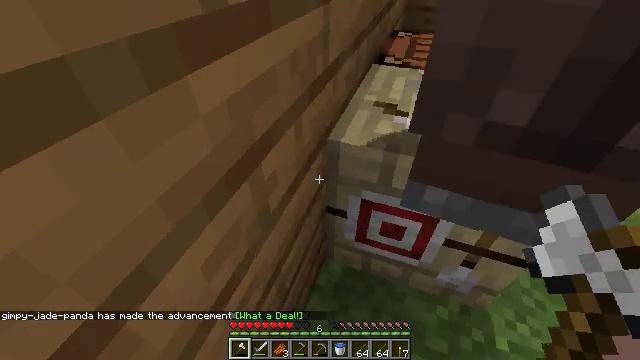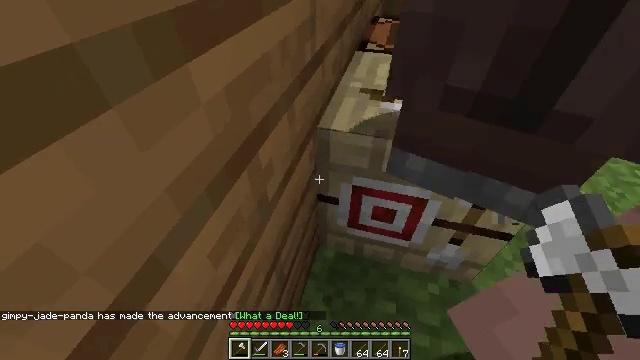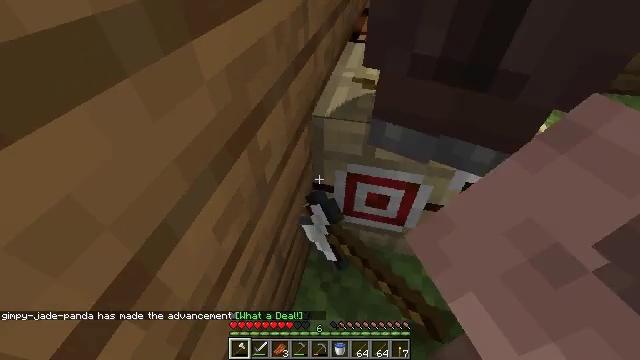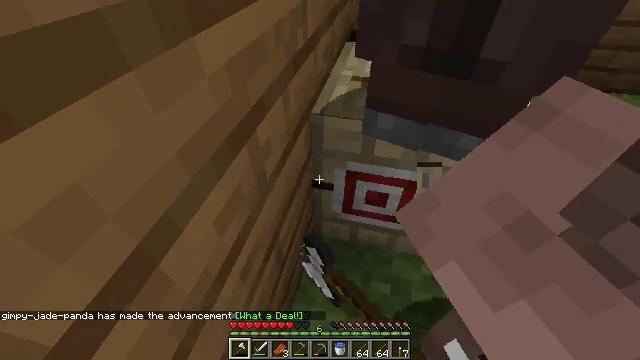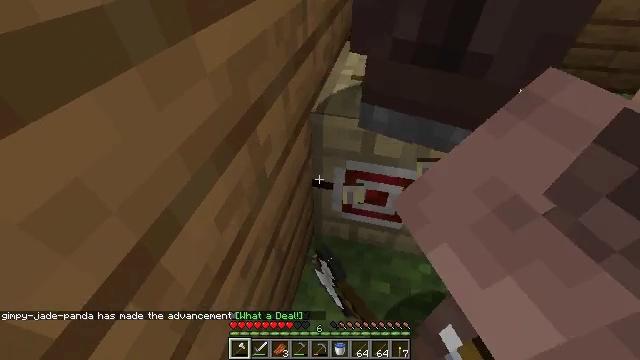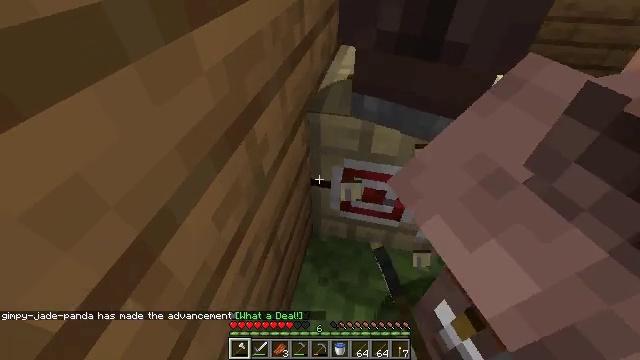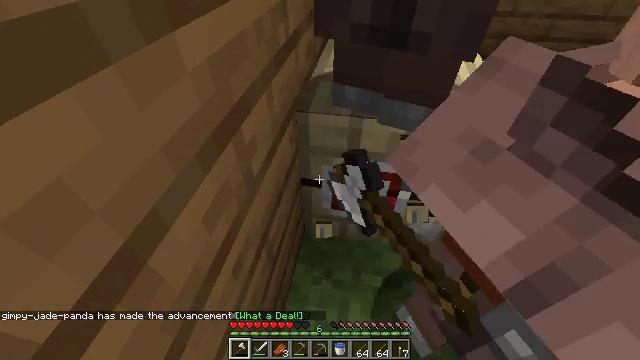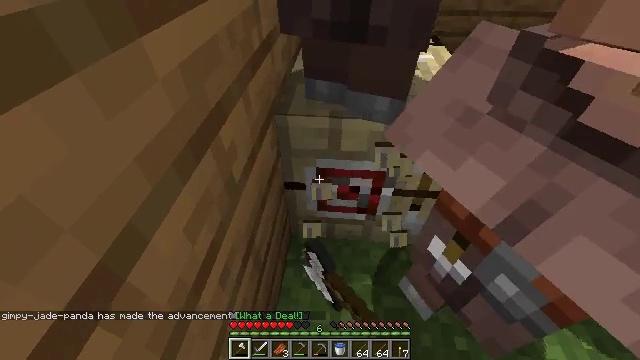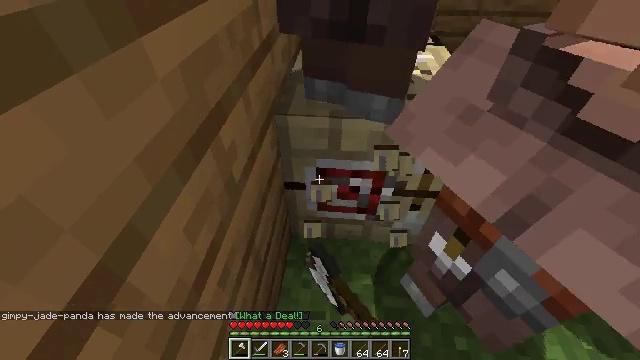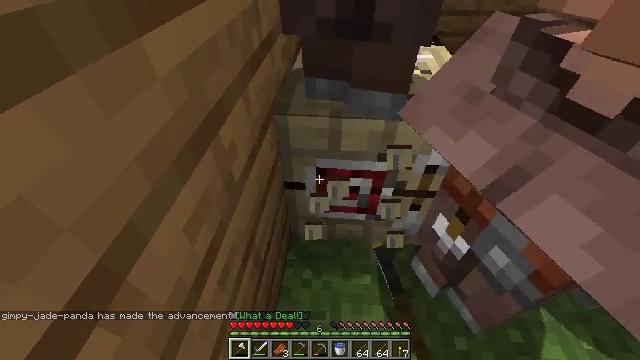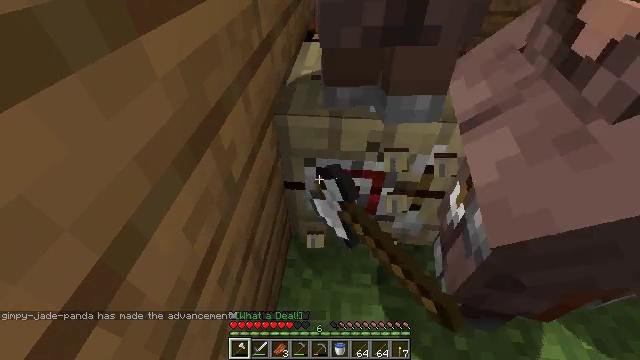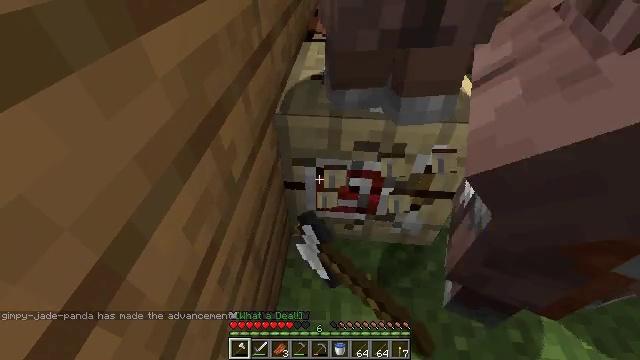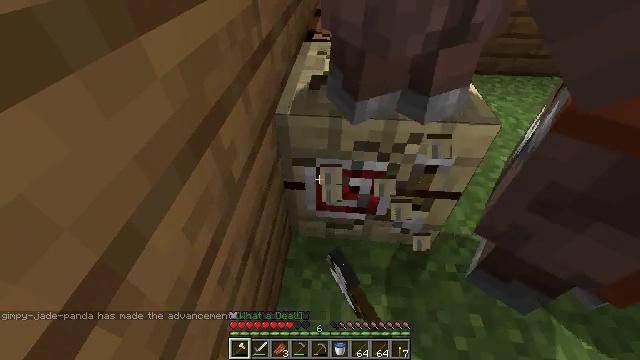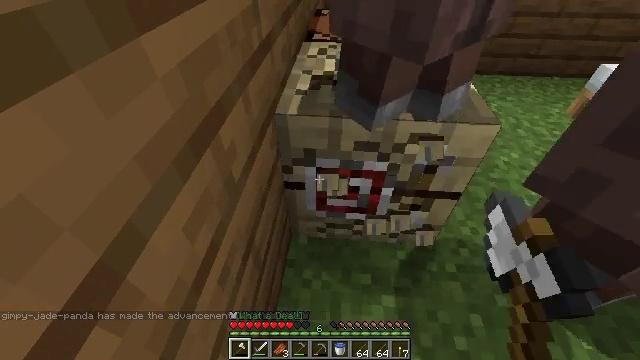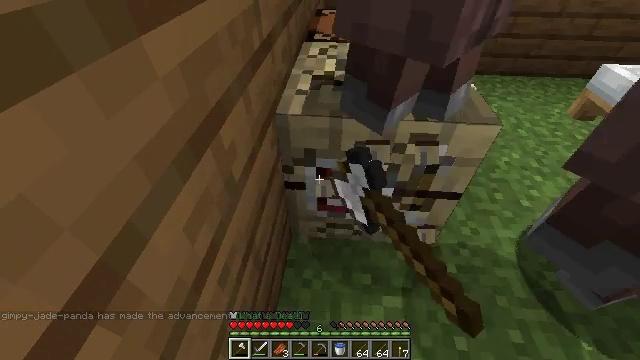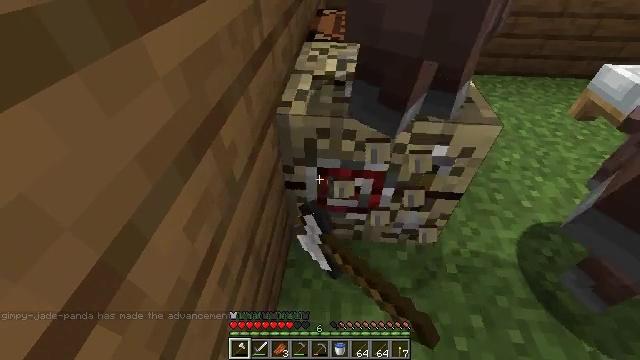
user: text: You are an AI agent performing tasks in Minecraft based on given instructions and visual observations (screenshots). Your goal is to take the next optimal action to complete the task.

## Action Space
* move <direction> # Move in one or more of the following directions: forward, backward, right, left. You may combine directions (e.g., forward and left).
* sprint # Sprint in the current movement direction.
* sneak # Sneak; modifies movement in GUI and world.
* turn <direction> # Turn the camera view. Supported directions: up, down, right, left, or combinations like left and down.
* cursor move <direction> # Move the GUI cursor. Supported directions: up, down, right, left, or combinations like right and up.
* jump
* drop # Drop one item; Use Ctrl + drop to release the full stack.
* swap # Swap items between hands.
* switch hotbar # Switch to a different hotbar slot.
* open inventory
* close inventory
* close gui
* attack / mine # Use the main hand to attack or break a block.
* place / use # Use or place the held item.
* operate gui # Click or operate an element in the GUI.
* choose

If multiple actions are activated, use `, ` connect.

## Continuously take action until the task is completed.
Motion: motion action
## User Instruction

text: Mine block fletching table.
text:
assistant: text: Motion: move left, turn right and down, attack / mine
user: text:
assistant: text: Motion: turn right, attack / mine
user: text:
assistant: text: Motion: attack / mine
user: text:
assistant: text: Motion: attack / mine
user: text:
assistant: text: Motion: attack / mine
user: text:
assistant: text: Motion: turn right, attack / mine
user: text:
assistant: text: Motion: turn right, attack / mine
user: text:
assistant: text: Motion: attack / mine
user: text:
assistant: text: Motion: attack / mine
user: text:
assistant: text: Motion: attack / mine
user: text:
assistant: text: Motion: attack / mine
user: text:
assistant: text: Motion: attack / mine
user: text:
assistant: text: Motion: attack / mine
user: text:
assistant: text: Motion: attack / mine
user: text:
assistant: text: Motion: attack / mine
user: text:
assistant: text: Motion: attack / mine
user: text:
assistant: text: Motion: attack / mine
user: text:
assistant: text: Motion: attack / mine
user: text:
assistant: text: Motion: attack / mine
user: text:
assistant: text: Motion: attack / mine
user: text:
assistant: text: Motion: attack / mine
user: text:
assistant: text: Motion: attack / mine